Interaction volume radius: 5 \u00c5
Interaction volume height: 15 \u00c5
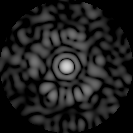
Disorder parameter: 0.8765